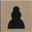
Piece: bP